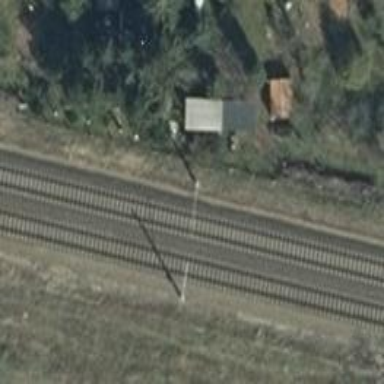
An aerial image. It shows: Milestone along the railway track with catenary mast.